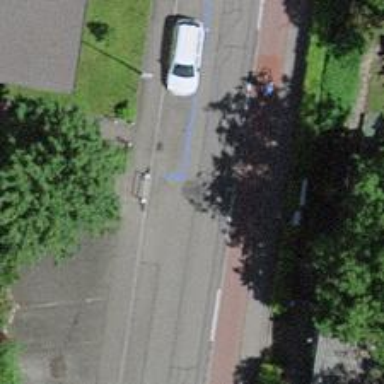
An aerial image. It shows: Residential road with asphalt surface. There is shared lane for cyclists on the left side.